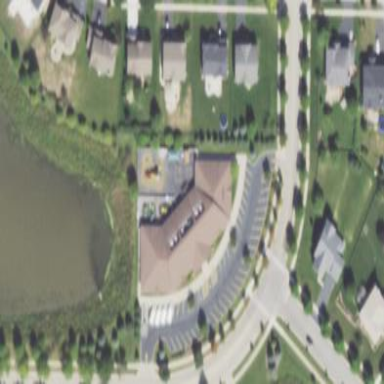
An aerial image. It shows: Kindergarten building.